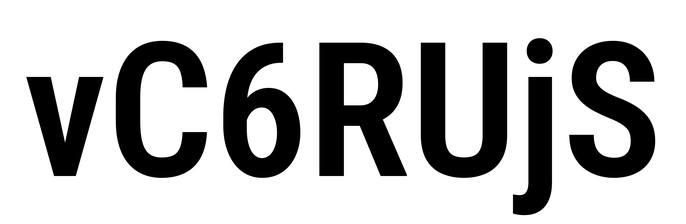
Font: Roboto_Condensed_SemiBold